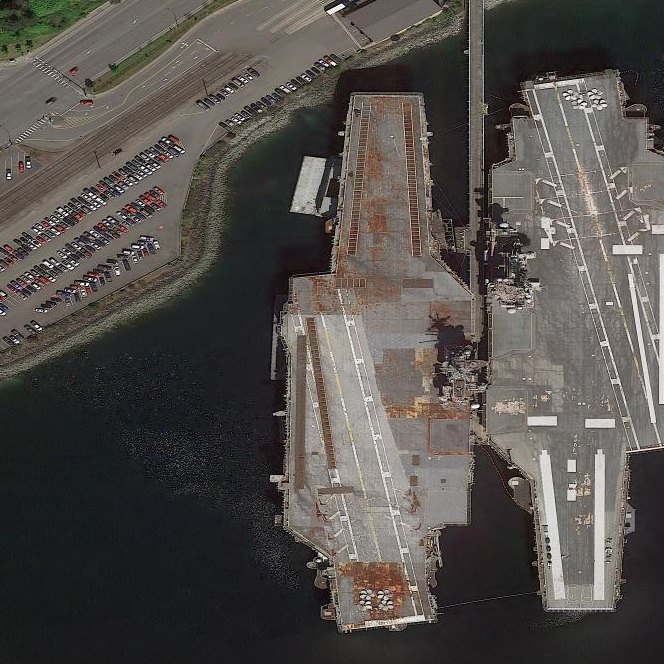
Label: aircraft_carrier